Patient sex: M
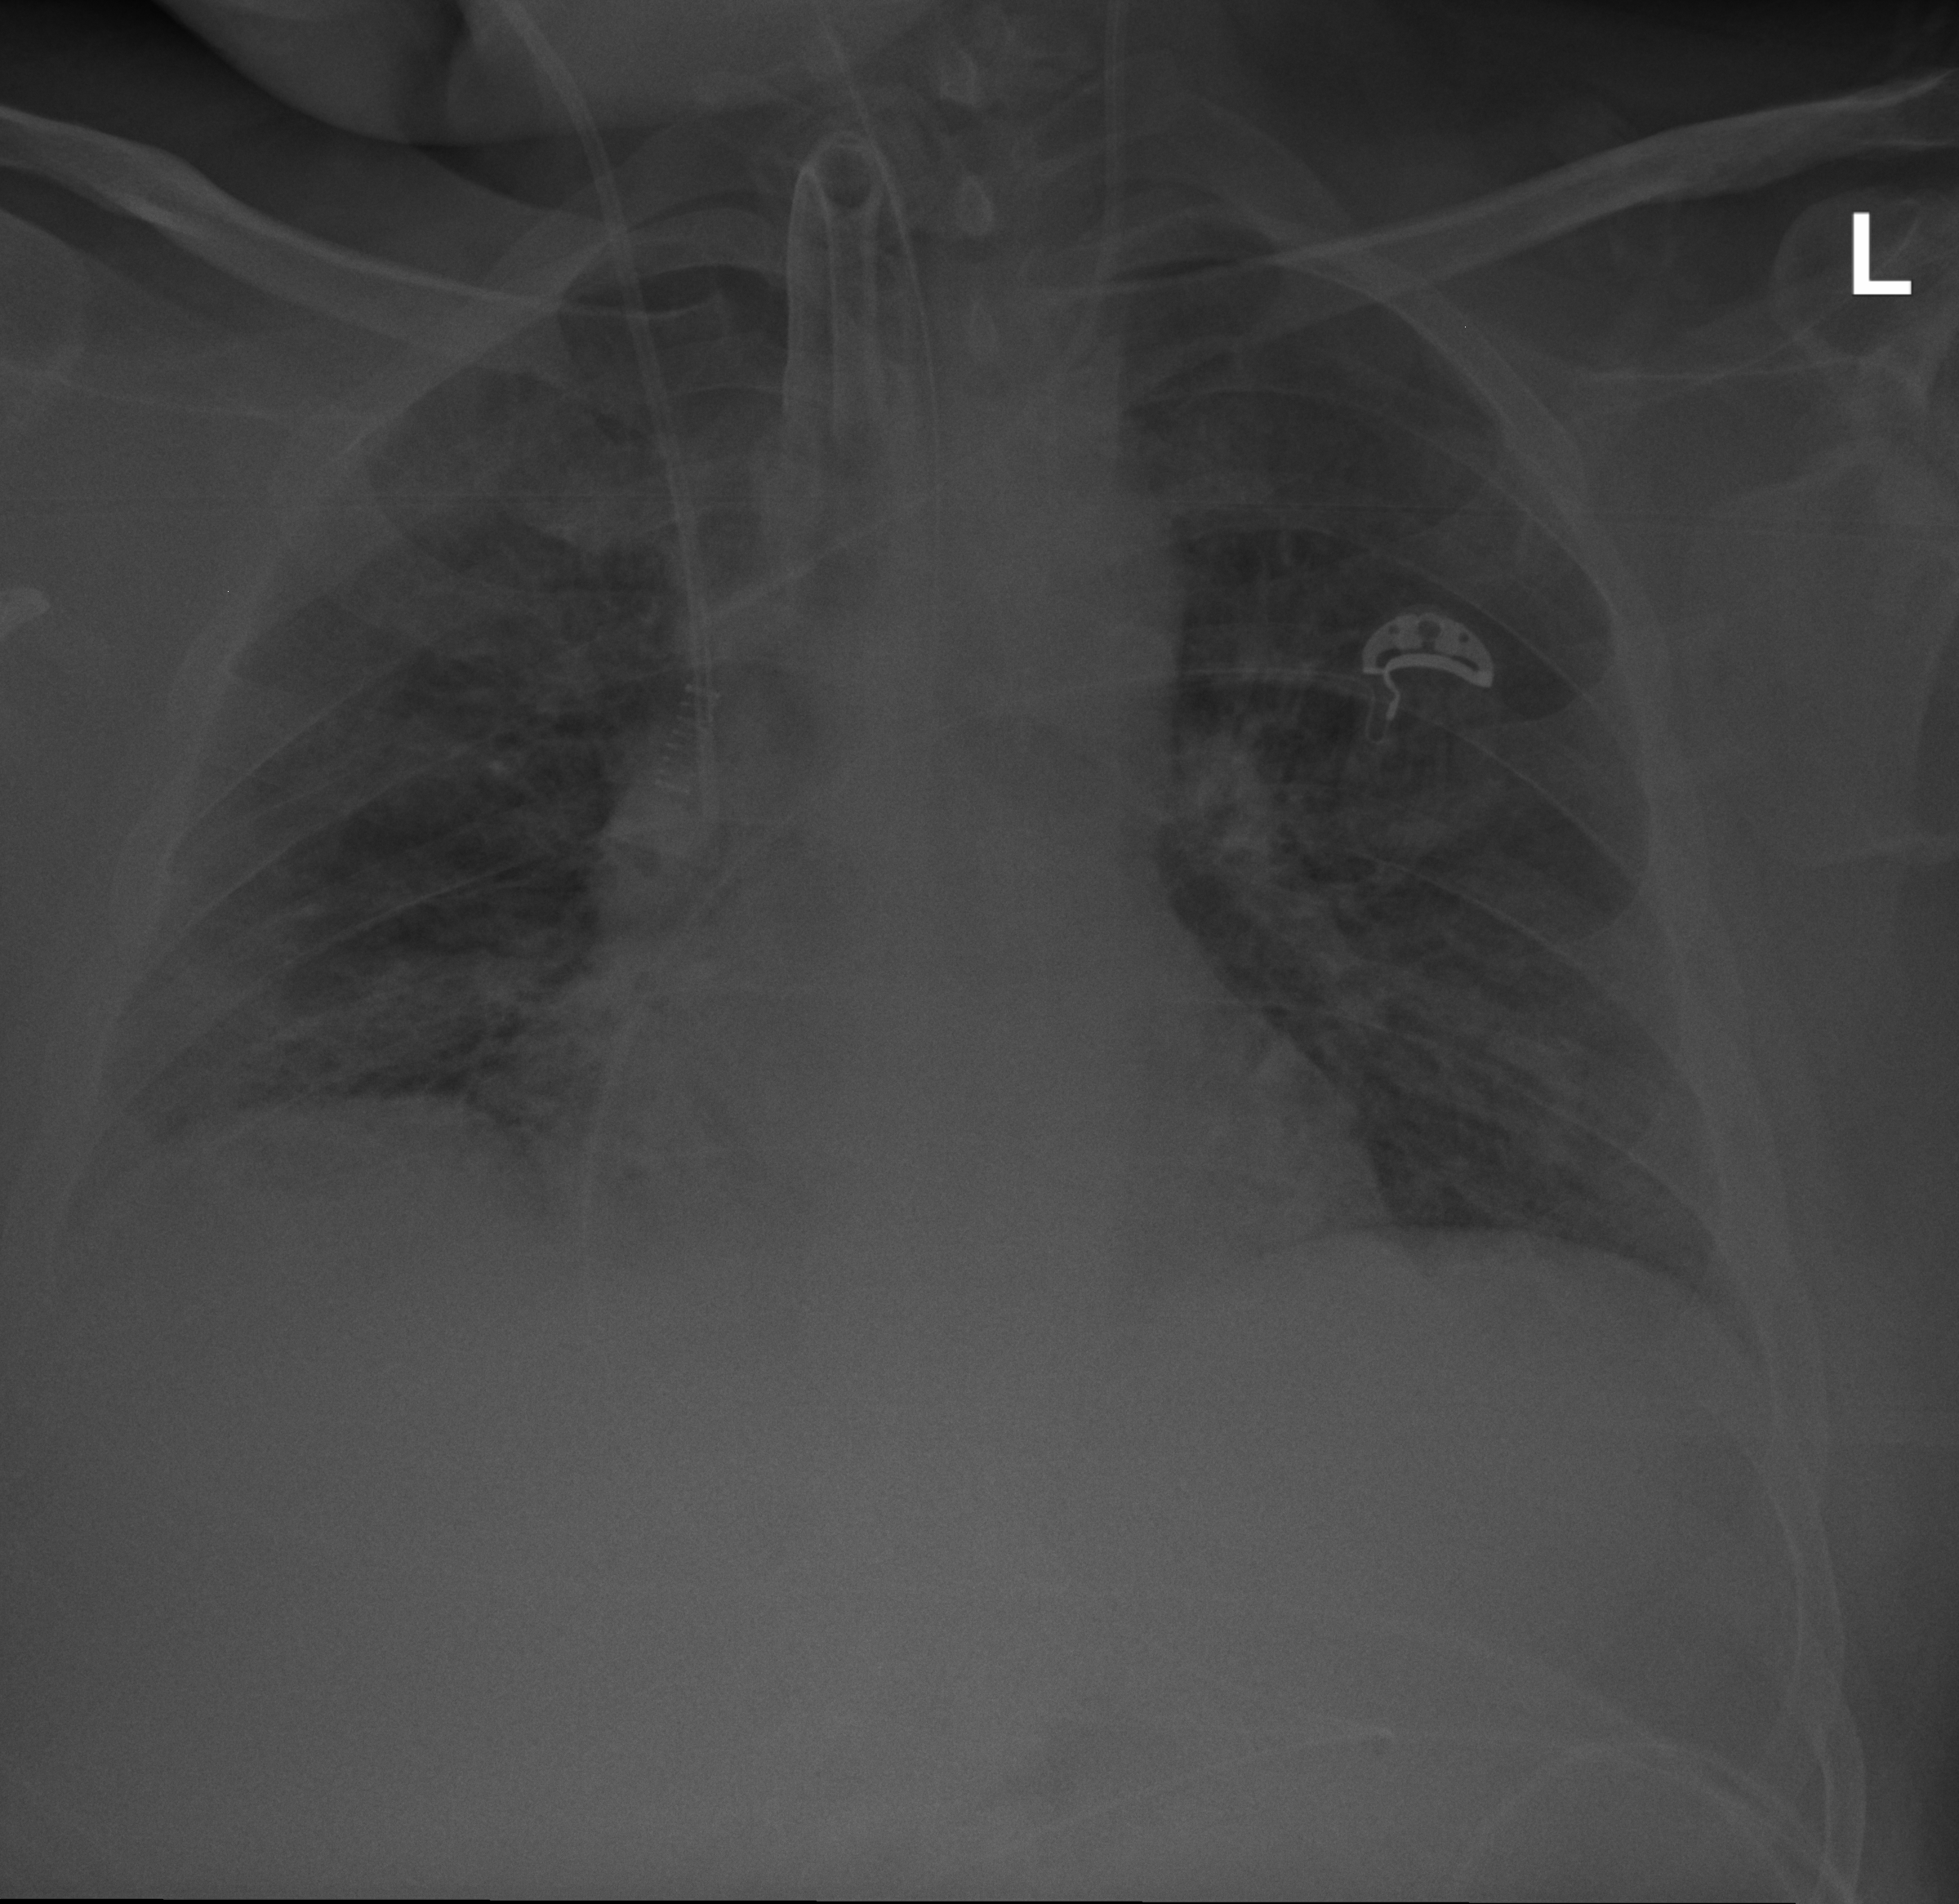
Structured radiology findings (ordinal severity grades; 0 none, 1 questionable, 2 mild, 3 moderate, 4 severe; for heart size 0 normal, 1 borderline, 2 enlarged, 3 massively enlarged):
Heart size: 1
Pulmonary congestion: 0
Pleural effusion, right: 0
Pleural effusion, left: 0
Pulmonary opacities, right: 2
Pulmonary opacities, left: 2
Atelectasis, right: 2
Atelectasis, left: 2